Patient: sex F, age 33
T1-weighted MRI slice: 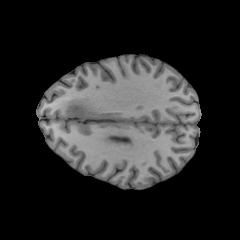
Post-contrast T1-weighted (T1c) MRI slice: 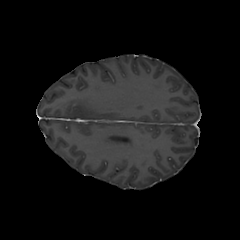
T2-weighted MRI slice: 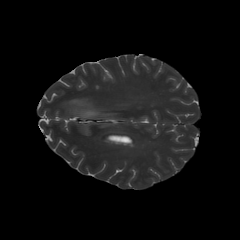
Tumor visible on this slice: yes
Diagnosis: Astrocytoma, IDH-mutant
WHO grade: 4